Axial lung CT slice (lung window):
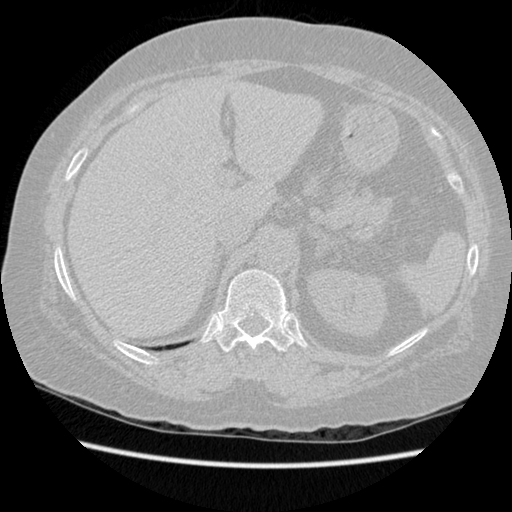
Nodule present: no